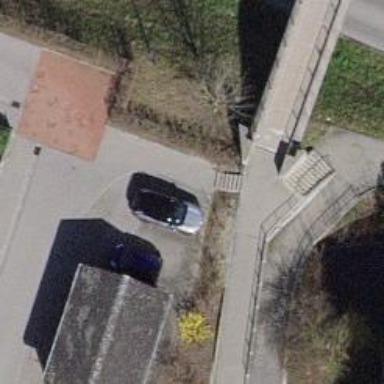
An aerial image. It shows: Road with steps.